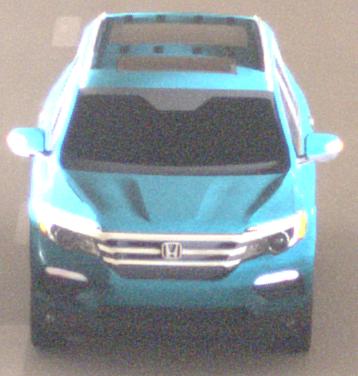
Make: Honda
Model: Pilot
Detailed model: 3
Model produced from: 2015
Model produced until: 2022
Doors: 5
Color: blue
Road condition: dry road
Daytime: midday
Contrast: medium contrast